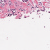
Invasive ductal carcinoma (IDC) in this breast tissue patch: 0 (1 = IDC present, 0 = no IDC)